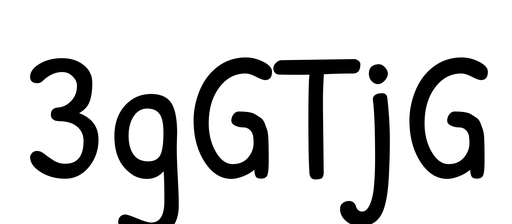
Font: PatrickHand-Regular